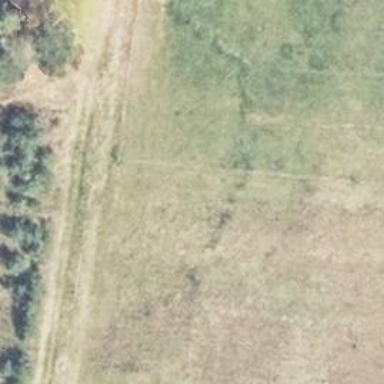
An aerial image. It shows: Grass track with grade4 quality surface.